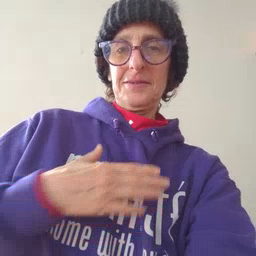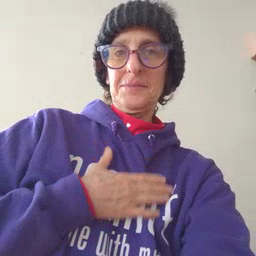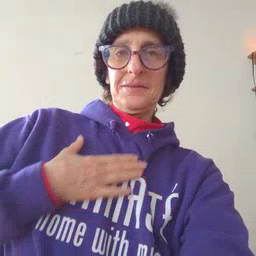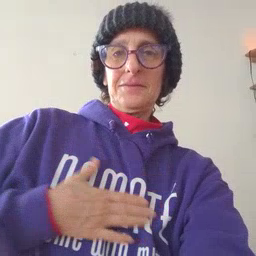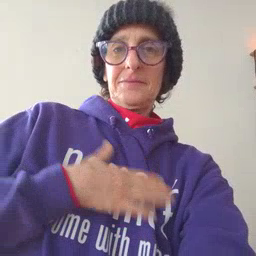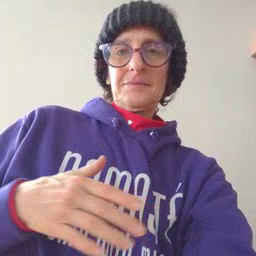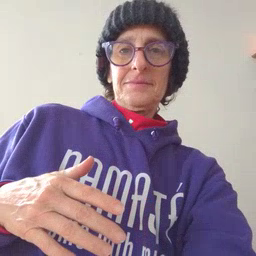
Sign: please